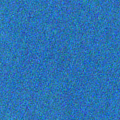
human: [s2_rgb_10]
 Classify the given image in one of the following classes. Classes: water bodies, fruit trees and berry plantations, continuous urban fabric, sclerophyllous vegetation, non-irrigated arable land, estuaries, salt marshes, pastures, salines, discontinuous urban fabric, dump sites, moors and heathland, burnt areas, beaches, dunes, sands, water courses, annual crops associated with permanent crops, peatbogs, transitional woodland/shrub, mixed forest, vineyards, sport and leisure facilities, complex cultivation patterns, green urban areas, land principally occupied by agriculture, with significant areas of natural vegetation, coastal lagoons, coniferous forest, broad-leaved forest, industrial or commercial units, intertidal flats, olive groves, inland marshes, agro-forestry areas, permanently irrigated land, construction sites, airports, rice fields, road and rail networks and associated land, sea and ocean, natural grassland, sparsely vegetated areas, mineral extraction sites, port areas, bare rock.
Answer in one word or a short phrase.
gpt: sea and ocean